Question: I was trying to implement multicolor texts as shown here:
<URL>
which referenced this:
<URL>
This is what I came up with (with help from <URL>:
'''
require(ggplot2)
require(grid)
png(file="multicolortitle.png",width=800,height=500)
qplot(x = hp,y = mpg,data = mtcars,color=factor(mtcars$cyl),size=2) +
scale_colour_manual(values = c("red3","green3","blue3")) +
theme_bw() +
opts(title = "
") +
opts(legend.position = "none")
spacing <- 20
grid.text(0.5, unit(1,"npc") - unit(1,"line"),
label=paste("4 cylinder,",paste(rep(" ",spacing*2), collapse='')),
gp=gpar(col="red3", fontsize=16,fontface="bold"))
grid.text(0.5, unit(1,"npc") - unit(1,"line"),
label=paste(paste(rep(" ",spacing), collapse=''),"6 cylinder,",
paste(rep(" ",spacing), collapse='')),
gp=gpar(col="green3", fontsize=16,fontface="bold"))
grid.text(0.5, unit(1,"npc") - unit(1,"line"),
label=paste(paste(rep(" ",spacing*2), collapse=''),"8 cylinder"),
gp=gpar(col="blue3", fontsize=16,fontface="bold"))
grid.text(0.5, unit(1,"npc") - unit(2,"line"),
label=paste(paste(rep(" ",spacing*0), collapse=''),
"- Horsepower versus Miles per Gallon"),
gp=gpar(col="black", fontsize=16,fontface="bold"))
dev.off()
'''
Here's the resulting graph:

So, my question: is there a more elegant method to use for this? I'd like to be able to use 'ggsave' for example, and creating the spacing for this is a highly manual process - not suited for scenarios where I need to automatically make hundreds of plots of this nature. I could see writing some functions on top of this, but maybe there's a better way to implement the methods utilized with the base plotting function?
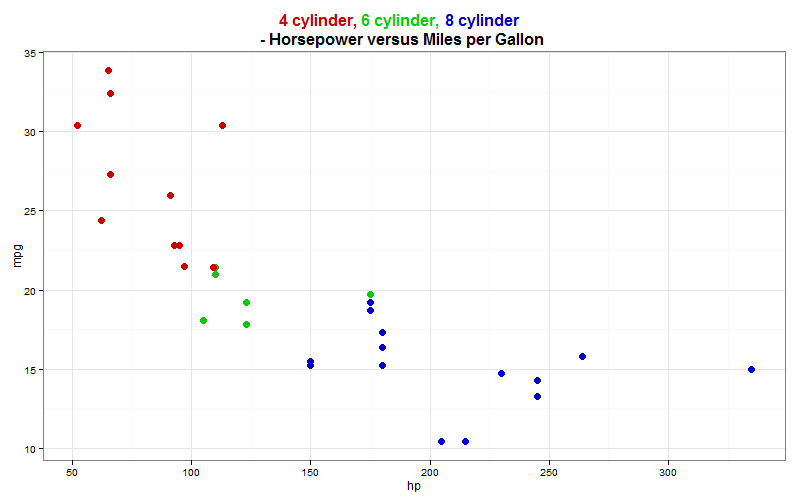
Answer: Here's a more general approach that takes advantage of a few additional functions. It's not particularly well-polished, but it may give you some useful ideas:
'''
library(grid)
library(ggplot2)
p <- ggplot(data=mtcars, aes(mpg,hp,color=factor(cyl),size=2)) +
geom_point() + theme_bw() +
opts(title = "
") + opts(legend.position="none")
## Get factor levels
levs <- levels(factor(mtcars$cyl))
n <- length(levs)
## Get factors' plotting colors
g <- ggplot_build(p)
d <- unique(g$data[[1]][c("colour", "group")])
cols <- d$colour[order(d$group)]
## Use widest label's width to determine spacing
labs <- paste(levs, "cylinder")
xlocs <- unit(0.5, "npc") +
1.1 * (seq_len(n) - mean(seq_len(n))) * max(unit(1, "strwidth", labs))
## Plot labels in top 10% of device
pushViewport(viewport(y=0.95, height=0.1))
grid.text(paste(levs, "cylinder"),
x = xlocs, y=unit(0.5, "lines"),
gp = gpar(col=cols, fontface="bold"))
grid.text("- Horsepower versus Miles per Gallon",
y = unit(-0.5, "lines"))
upViewport()
## Plot main figure in bottom 90% of device
pushViewport(viewport(y=0.45, height=0.9))
print(p, newpage=FALSE)
upViewport()
'''